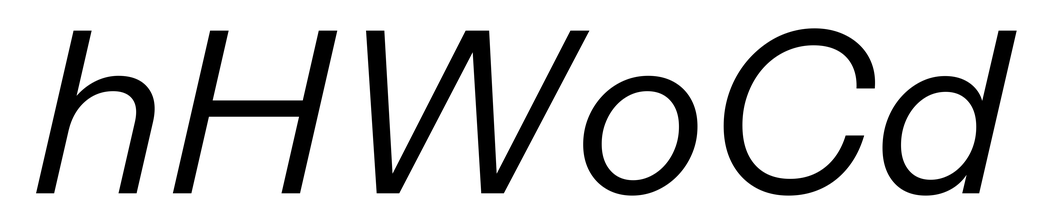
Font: InstrumentSans-Italic_Italic